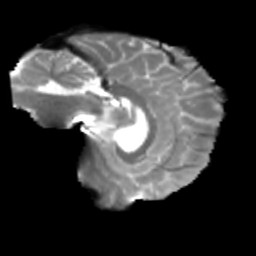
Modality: T2w
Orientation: sagittal
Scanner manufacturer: siemens
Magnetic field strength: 3 T
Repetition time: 4 s
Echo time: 0.0594 s